Aerial crown-view tile of a tropical tree (Barro Colorado Island, Panama), acquired 20250217:
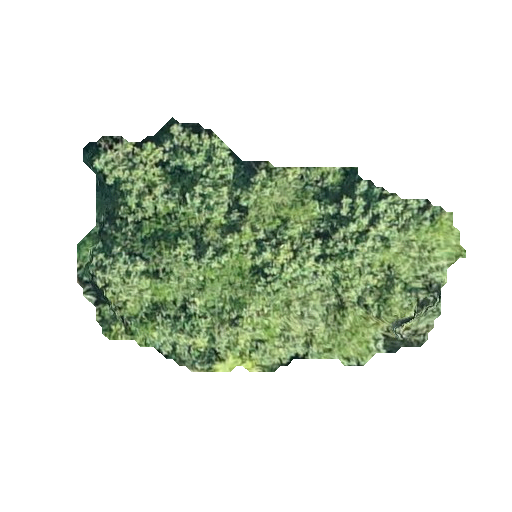
Species: Hieronyma alchorneoides
GBIF accepted scientific name: Hieronyma alchorneoides
Crown area: 102.407 m²